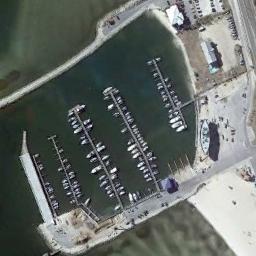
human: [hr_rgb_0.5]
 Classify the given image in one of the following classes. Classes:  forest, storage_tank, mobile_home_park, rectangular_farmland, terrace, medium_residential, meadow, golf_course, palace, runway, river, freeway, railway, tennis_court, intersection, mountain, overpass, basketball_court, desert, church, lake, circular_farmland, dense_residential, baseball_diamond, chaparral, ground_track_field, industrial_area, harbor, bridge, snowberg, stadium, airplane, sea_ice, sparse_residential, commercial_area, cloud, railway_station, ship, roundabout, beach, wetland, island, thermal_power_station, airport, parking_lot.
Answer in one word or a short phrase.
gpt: harbor